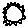
Label: sun